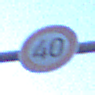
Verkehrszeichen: Geschwindigkeit40
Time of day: SunriseSunset
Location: Outdoor (RoadRail)
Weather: Clear
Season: NotSpecified
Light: Natural